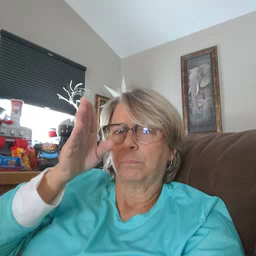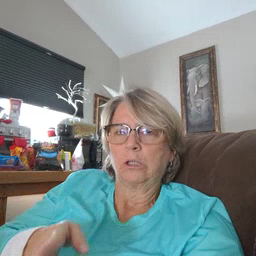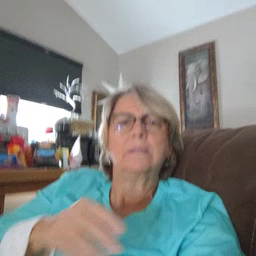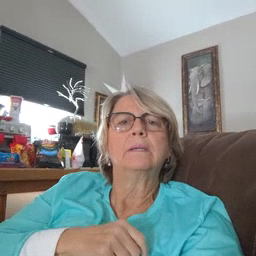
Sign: person